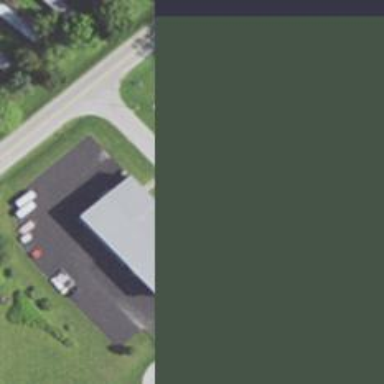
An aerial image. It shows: Warehouse.